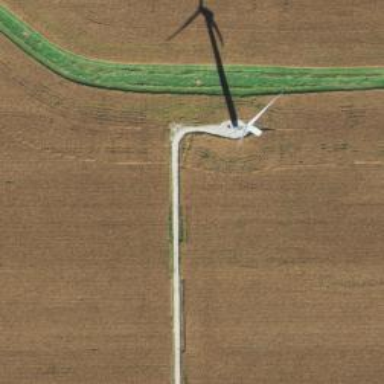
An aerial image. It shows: Road designated for service vehicles specifically for accessing wind farm.